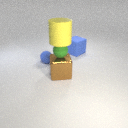
large brown metal cube in front of large blue rubber cube